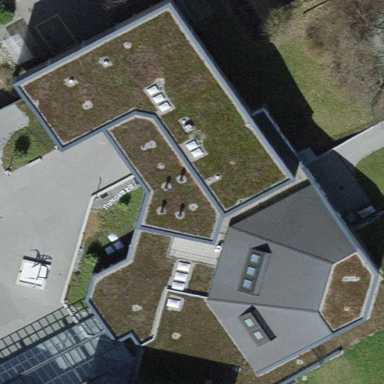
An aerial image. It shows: School building.